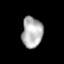
Tissue: lung
Cell type: Others
Senescence score: 0.2405
Nuclear area (px): 626
Mean DAPI intensity: 178.391